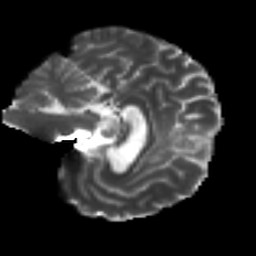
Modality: T2w
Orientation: sagittal
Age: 58
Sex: female
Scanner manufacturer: ge
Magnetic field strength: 3 T
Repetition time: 7.8 s
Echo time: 0.0613 s